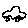
Label: car